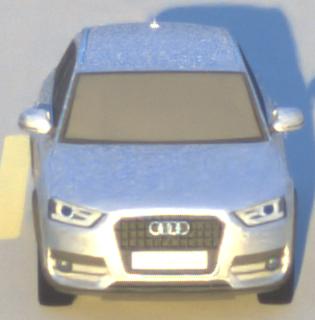
Make: Audi
Model: Q3 1.4 TFSI
Detailed model: Q3 (8U)
Model produced from: 2013/07
Model produced until: 2014/10
Doors: 5
Color: white
Road condition: dry road
Daytime: sunrise or sunset
Contrast: medium contrast